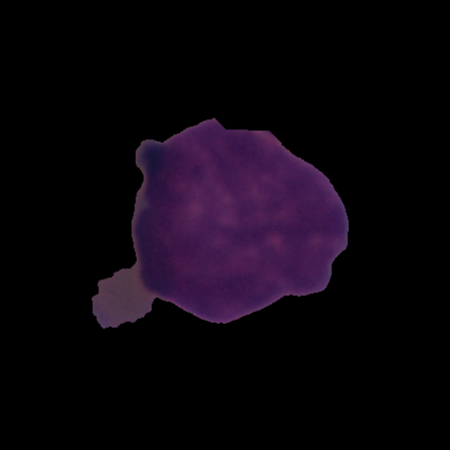
Label: cancer